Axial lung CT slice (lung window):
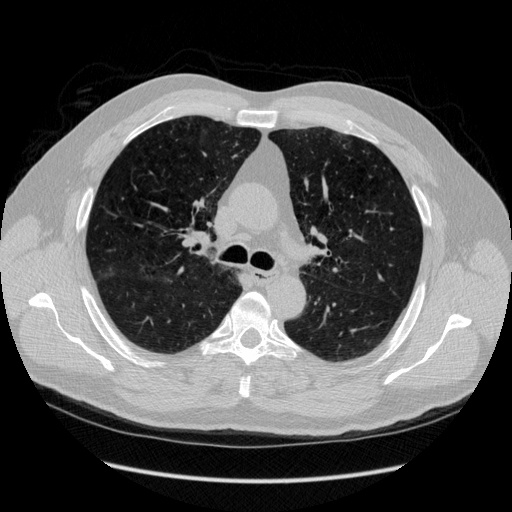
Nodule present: no